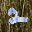
Label: 2